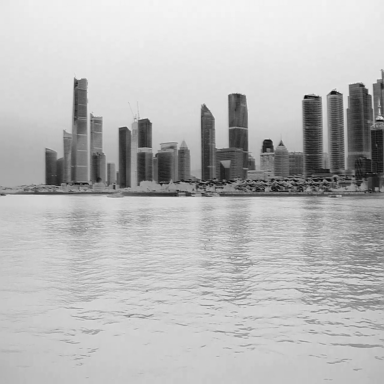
There is a canoe in the infrared image.